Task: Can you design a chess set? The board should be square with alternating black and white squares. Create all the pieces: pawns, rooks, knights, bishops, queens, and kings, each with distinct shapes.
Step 3449:
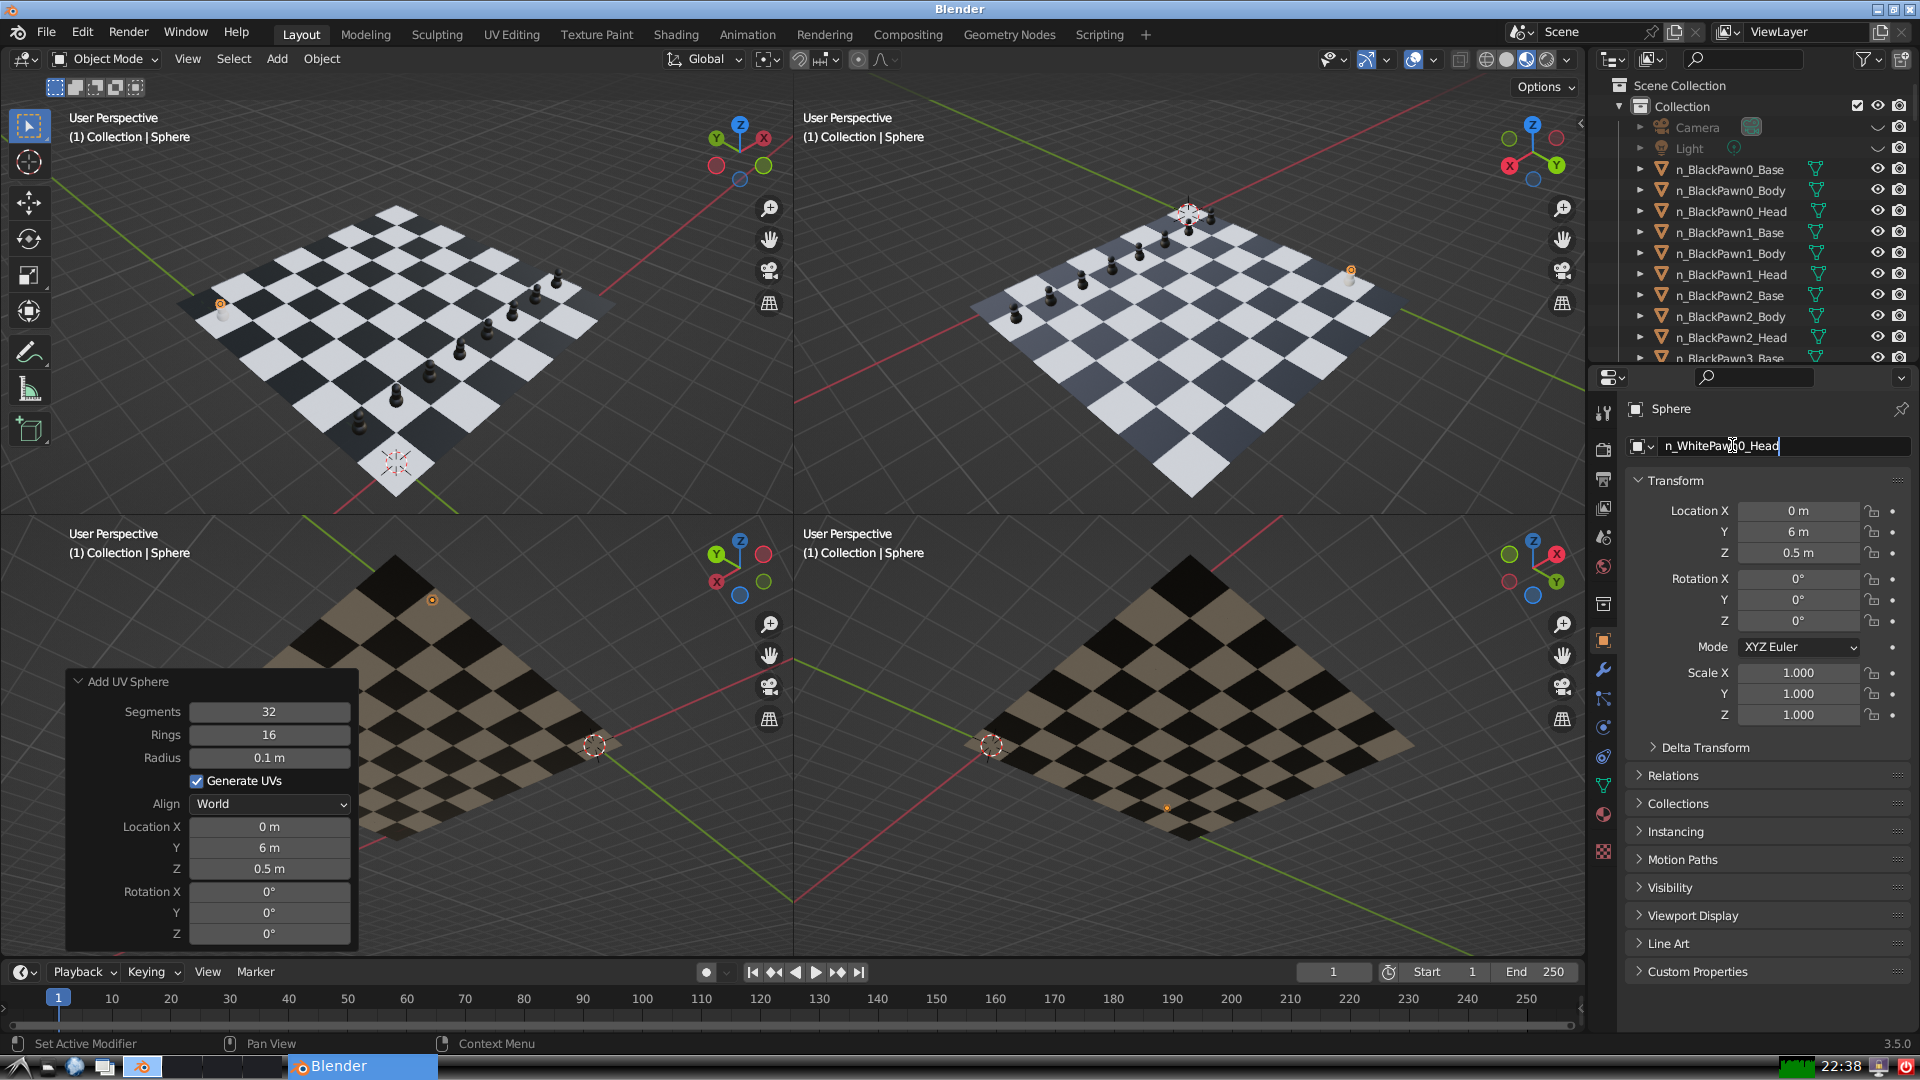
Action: {"key_press": ['Return']}